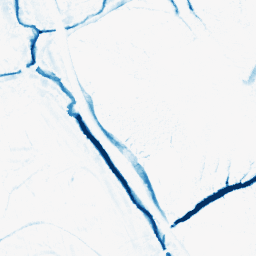
Category: morphological
Decomposition family: morphological_ellipse
Decomposition parameters: operation: closing
width: 10
height: 10
Upsampling method: sinc_hamming
Upsampling parameters: scale: 4
kernel_size: 16
Upsampling scale: 4